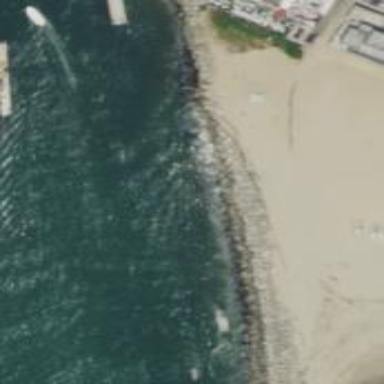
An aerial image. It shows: Breakwater structure.